The image folds the raw vibration samples of a bearing signal into a 2-D grayscale square (signal-to-image encoding). Determine the bearing's health state. Answer with exactly one of: normal, inner_race, outer_race, ball.
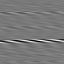
Answer: outer_race